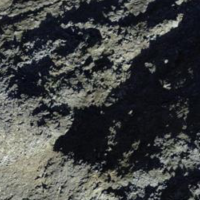
EUNIS habitat code: 48
Species observed at this site:
Prunella collaris